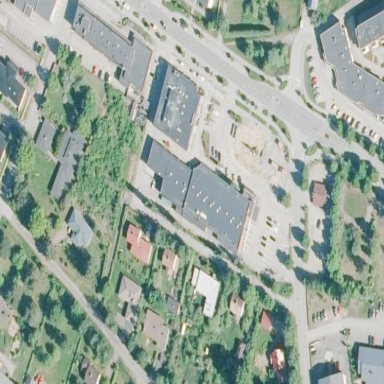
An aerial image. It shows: Retail building.